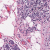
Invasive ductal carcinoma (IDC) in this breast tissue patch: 0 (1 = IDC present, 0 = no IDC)